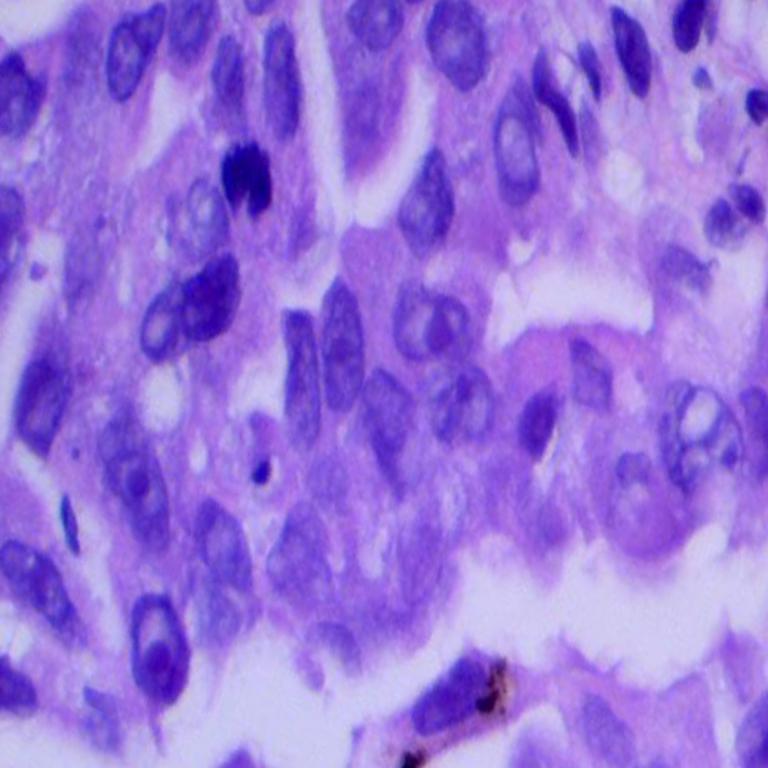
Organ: lung
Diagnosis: adenocarcinomas